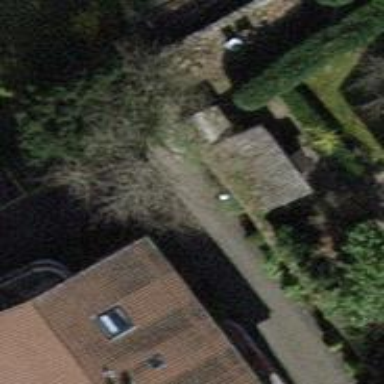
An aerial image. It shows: Driveway.